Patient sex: M
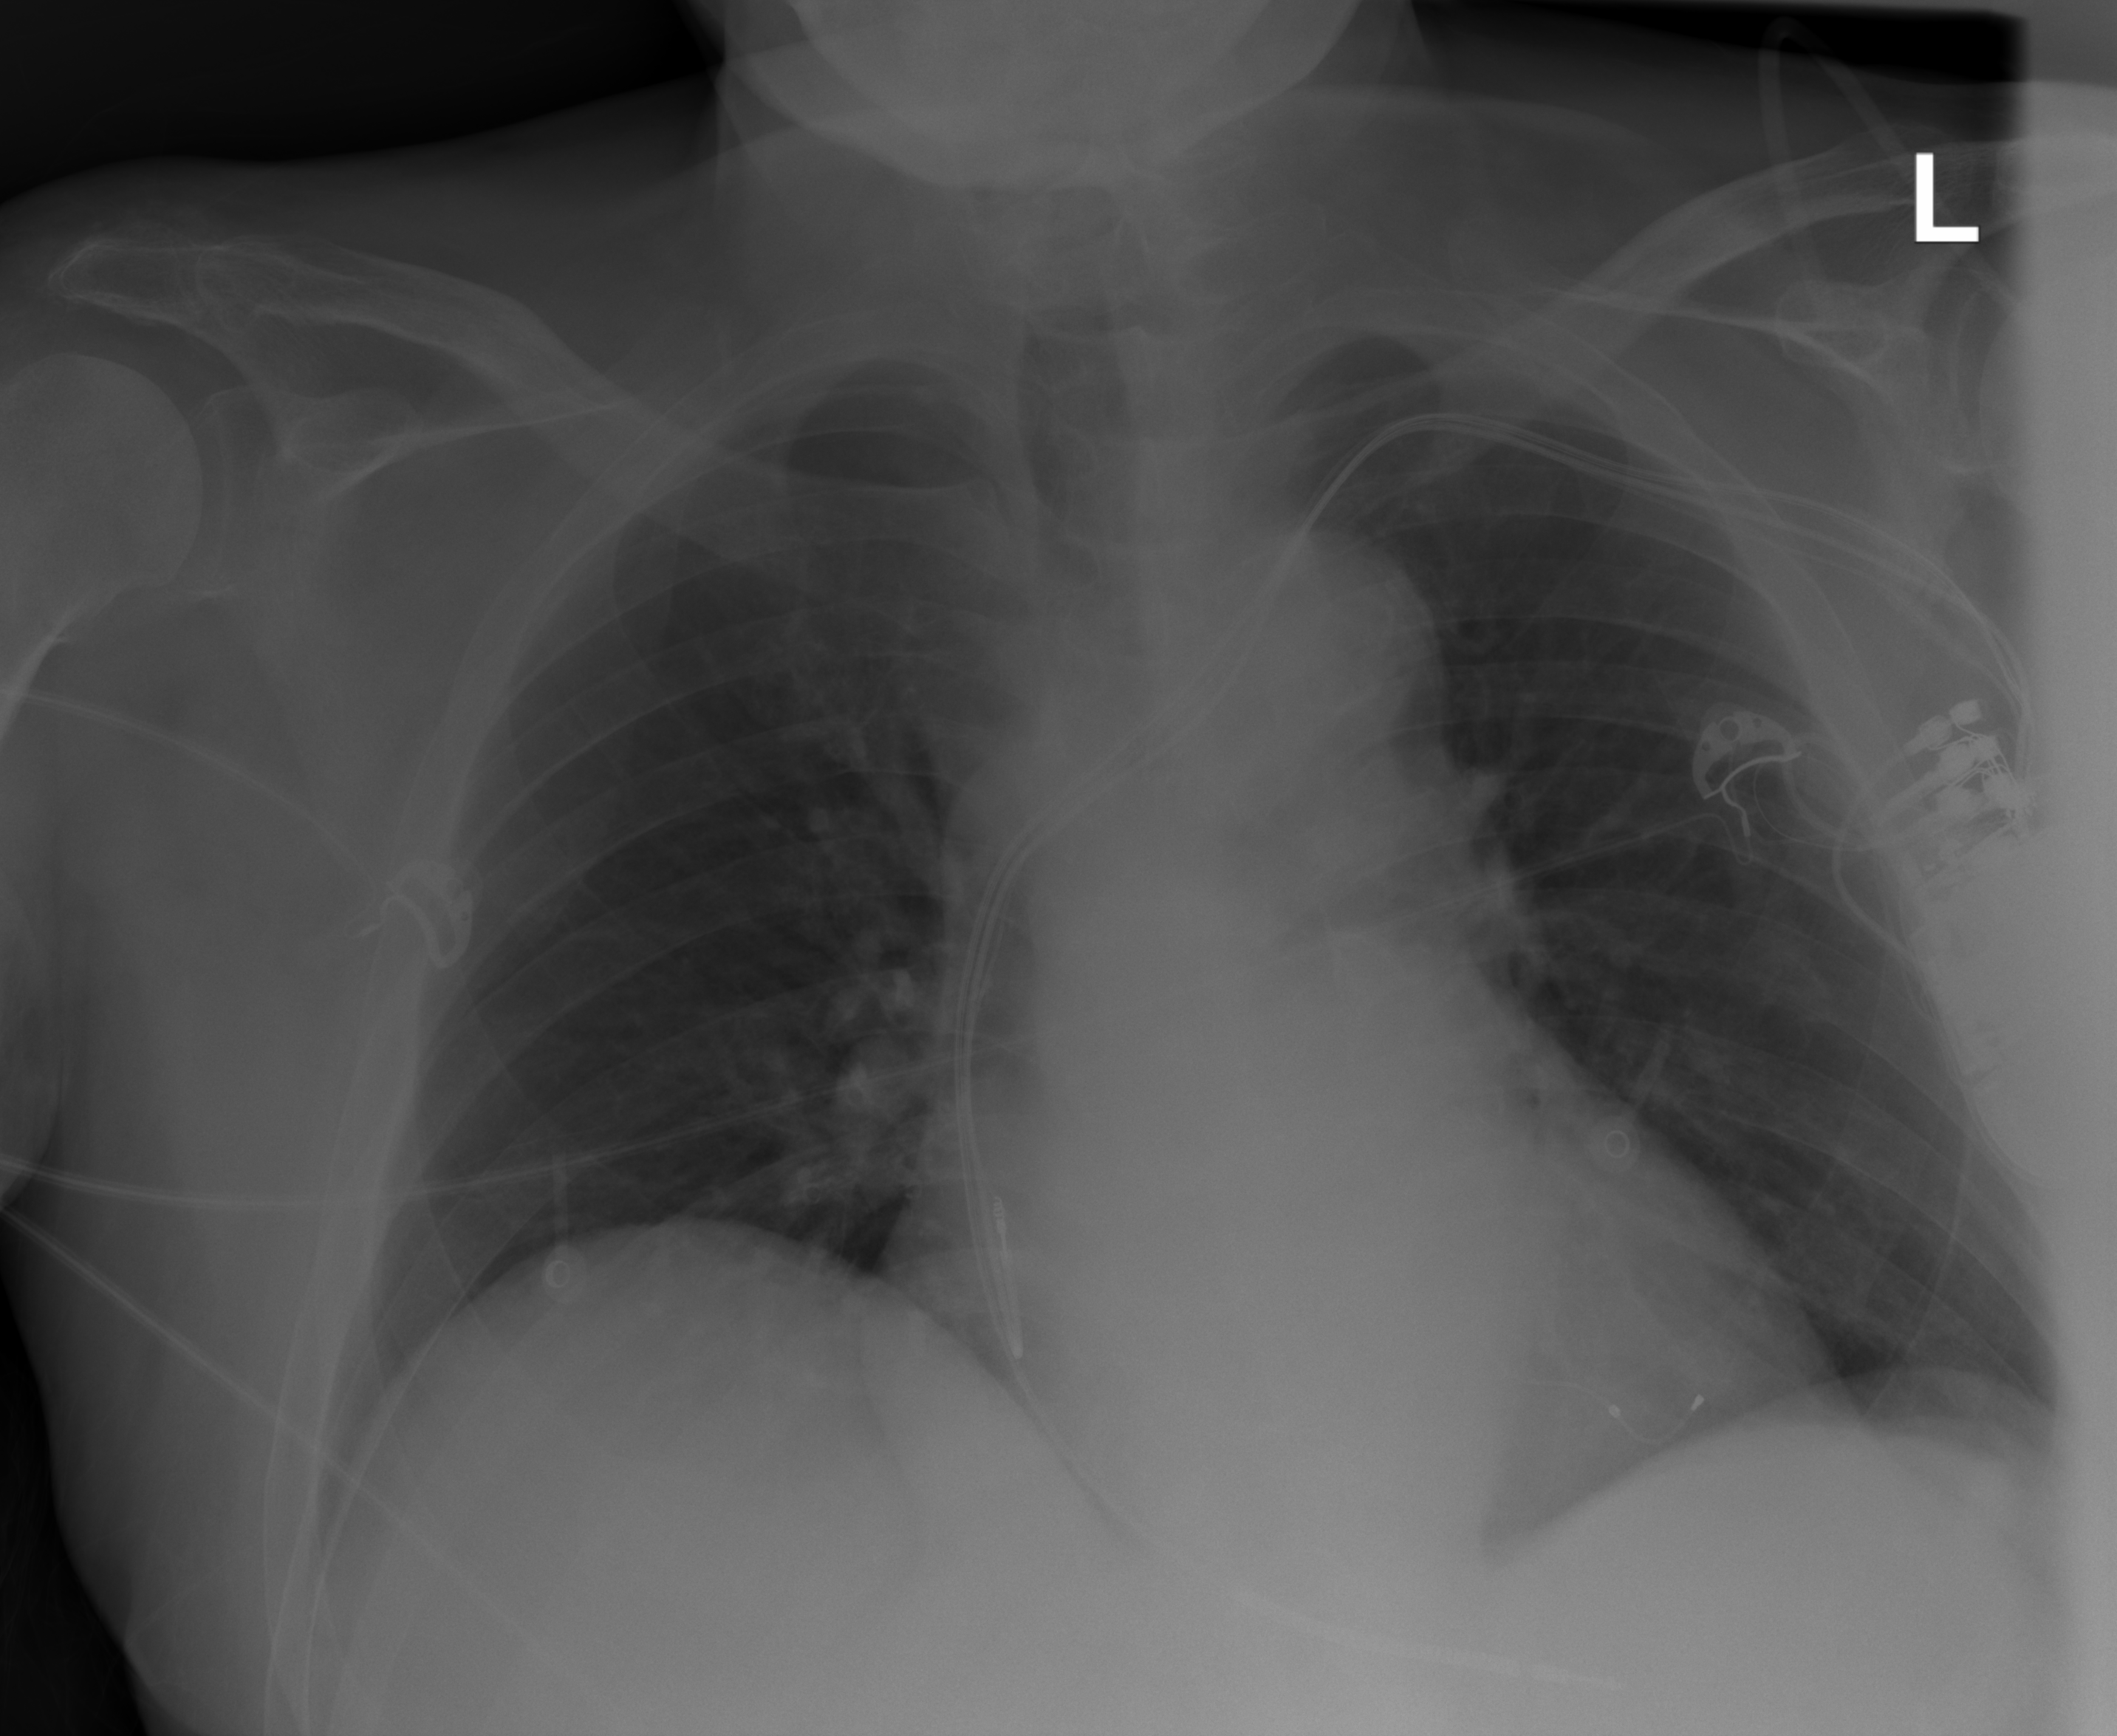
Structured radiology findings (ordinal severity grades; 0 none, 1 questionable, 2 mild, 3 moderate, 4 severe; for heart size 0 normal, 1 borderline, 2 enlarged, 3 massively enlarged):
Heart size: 0
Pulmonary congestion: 0
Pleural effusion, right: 0
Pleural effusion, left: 0
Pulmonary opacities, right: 0
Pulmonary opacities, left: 0
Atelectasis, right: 0
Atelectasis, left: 0